Here is a 2-D grayscale rendering of raw bearing vibration samples (signal-to-image). Diagnose the bearing from this image, choosing from: normal, inner_race, outer_race, ball.
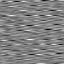
Answer: inner_race